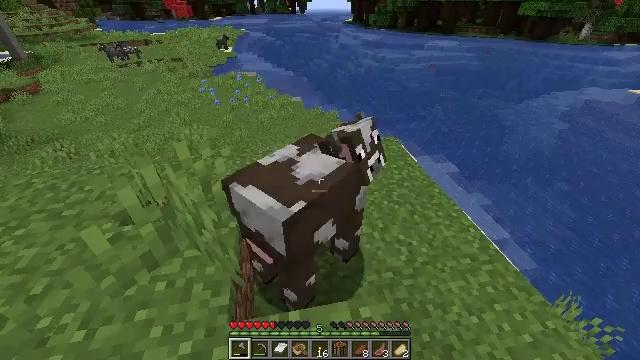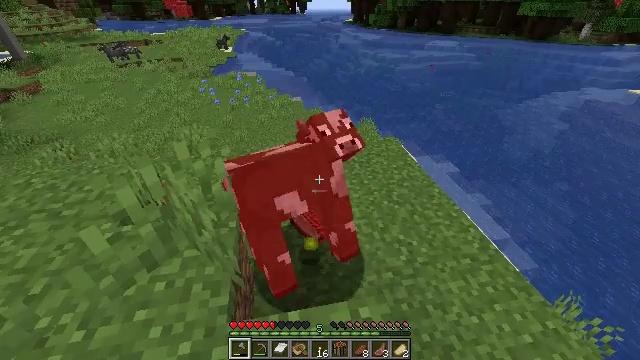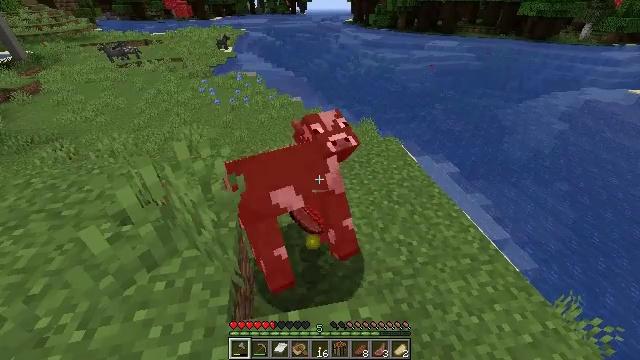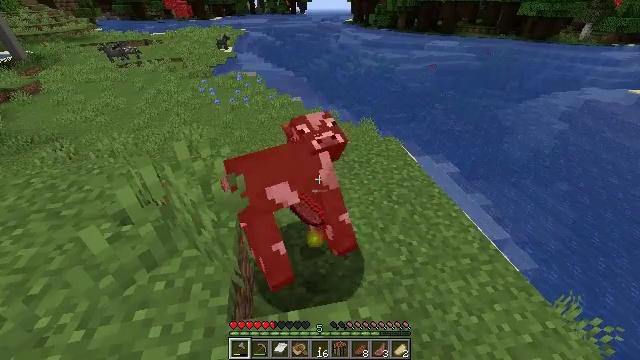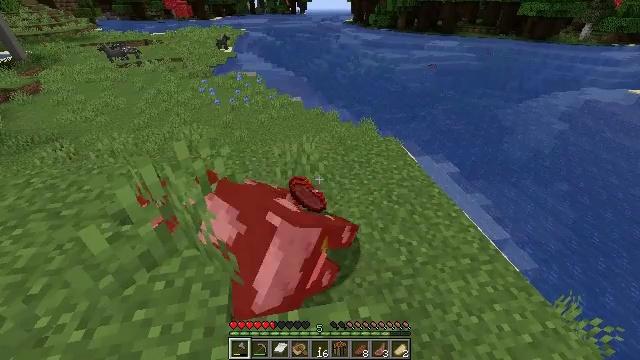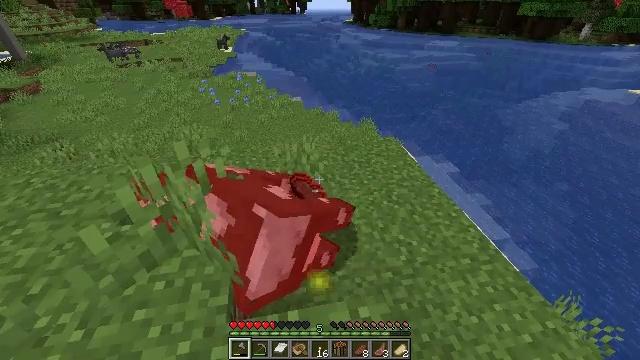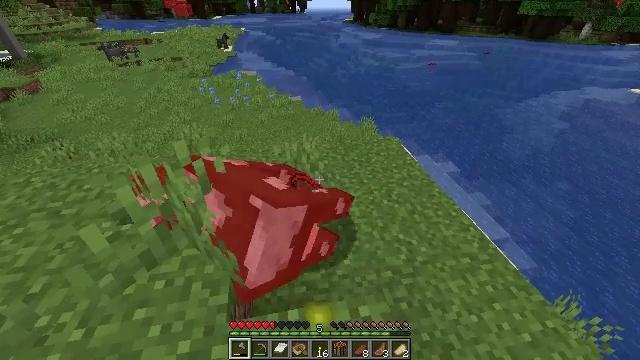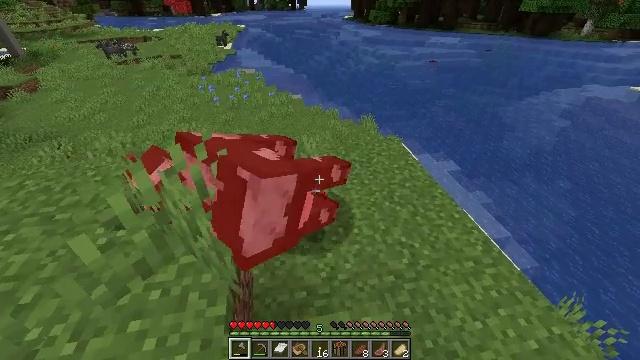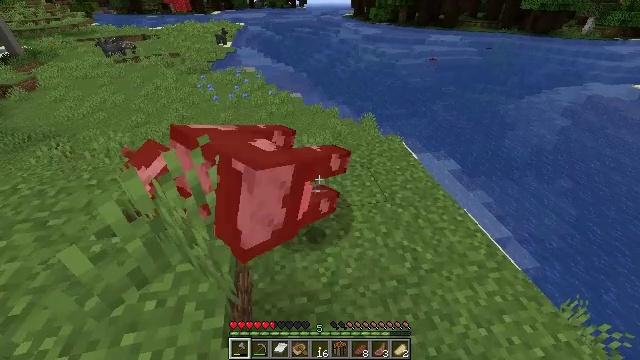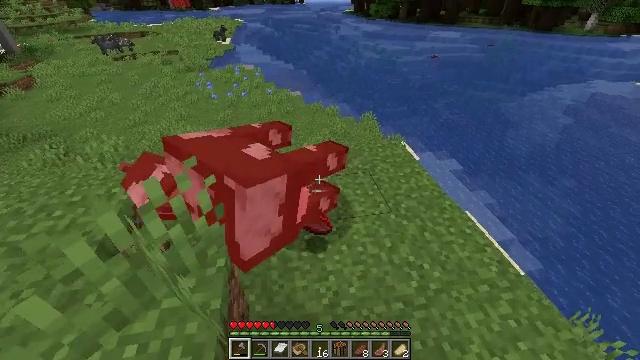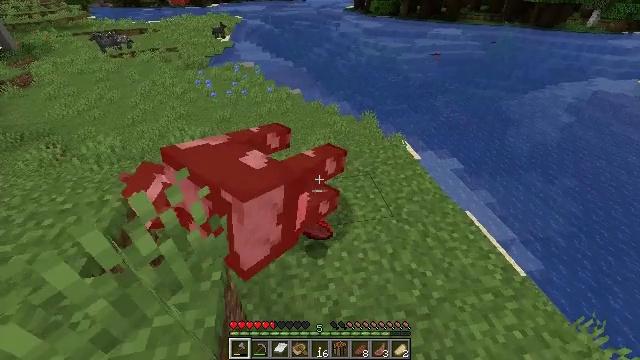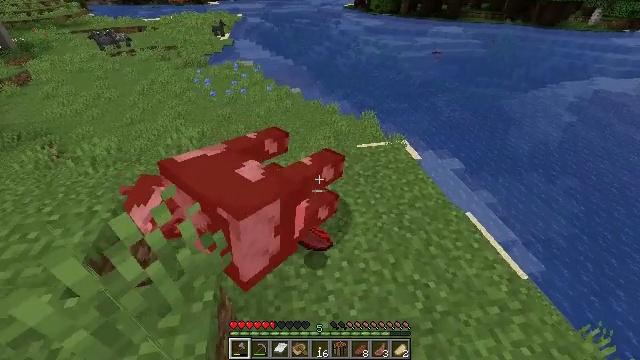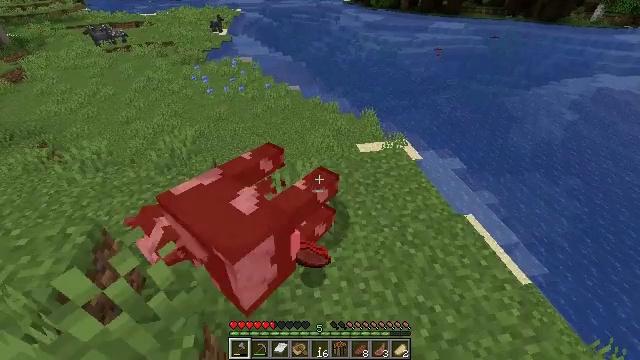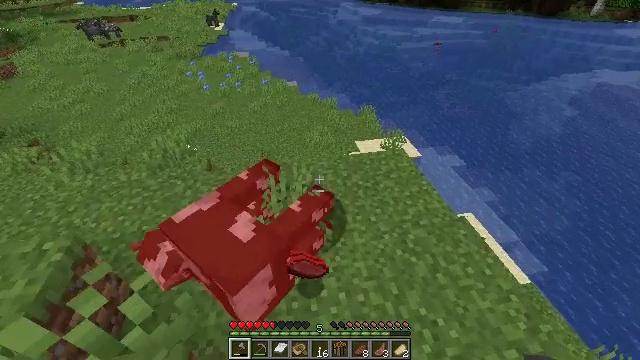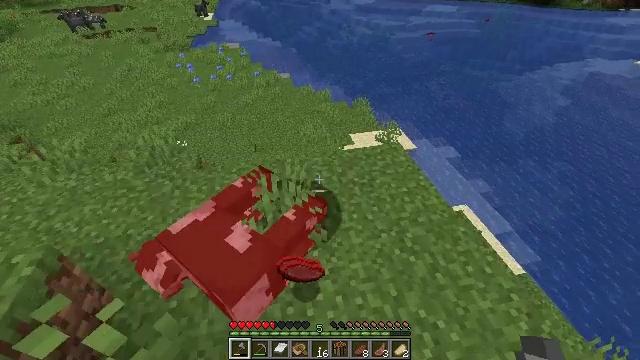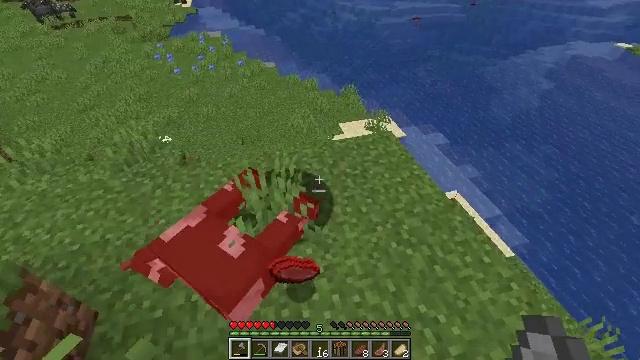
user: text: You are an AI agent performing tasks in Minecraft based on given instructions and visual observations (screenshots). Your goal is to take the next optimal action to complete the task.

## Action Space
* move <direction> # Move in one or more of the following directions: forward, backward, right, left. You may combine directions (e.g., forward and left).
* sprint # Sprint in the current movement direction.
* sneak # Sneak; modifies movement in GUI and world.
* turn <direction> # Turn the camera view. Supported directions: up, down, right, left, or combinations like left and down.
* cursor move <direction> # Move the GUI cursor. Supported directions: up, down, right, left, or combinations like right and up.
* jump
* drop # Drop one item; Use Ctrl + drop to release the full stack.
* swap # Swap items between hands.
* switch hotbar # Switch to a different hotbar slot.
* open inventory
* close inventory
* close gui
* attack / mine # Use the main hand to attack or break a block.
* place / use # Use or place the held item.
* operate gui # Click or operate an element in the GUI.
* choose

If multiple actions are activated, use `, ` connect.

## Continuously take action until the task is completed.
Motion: motion action
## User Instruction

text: Collect sugar cane near water sources.
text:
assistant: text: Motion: no_op
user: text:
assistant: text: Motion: no_op
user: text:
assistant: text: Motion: no_op
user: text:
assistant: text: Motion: no_op
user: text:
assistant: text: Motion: no_op
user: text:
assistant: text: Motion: no_op
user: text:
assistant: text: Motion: move forward
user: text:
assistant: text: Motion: move forward
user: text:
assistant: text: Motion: move forward
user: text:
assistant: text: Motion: move forward
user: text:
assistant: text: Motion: move forward
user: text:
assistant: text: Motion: move forward
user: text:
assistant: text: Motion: move forward, turn down
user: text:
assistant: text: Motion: move forward, turn right and down
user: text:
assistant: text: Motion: move forward, turn right and down
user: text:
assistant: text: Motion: move forward, turn right and down
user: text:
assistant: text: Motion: move forward, turn right
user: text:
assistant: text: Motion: move forward, turn right and up
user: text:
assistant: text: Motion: move forward, turn right and up
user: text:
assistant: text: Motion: move forward, turn right and up
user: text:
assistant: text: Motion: move forward, turn right and up
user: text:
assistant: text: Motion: move forward, turn right and up
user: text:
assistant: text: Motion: move forward, turn right and up
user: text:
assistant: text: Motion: move forward, turn right
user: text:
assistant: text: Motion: move forward
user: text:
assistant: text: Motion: move forward
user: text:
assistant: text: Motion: move forward
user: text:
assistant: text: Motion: move forward
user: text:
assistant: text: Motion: move forward
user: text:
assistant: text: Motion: move forward